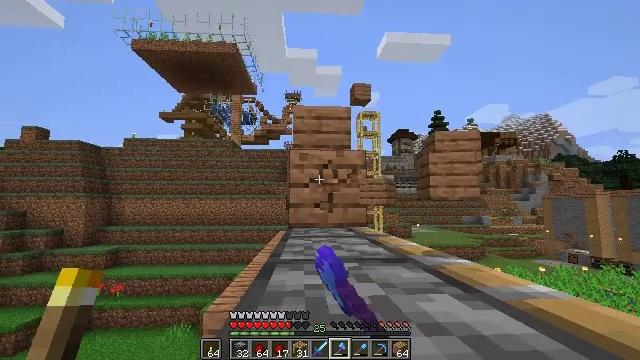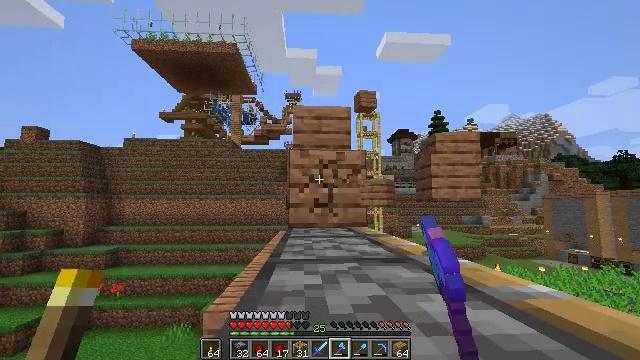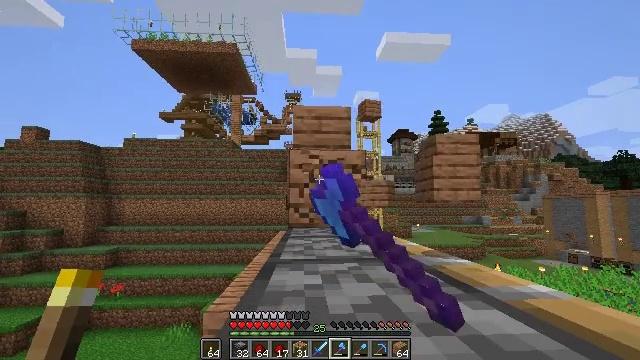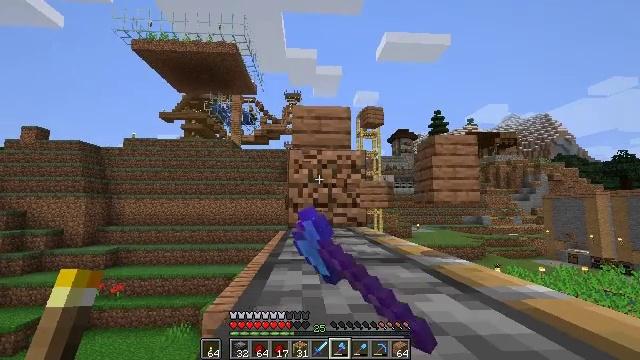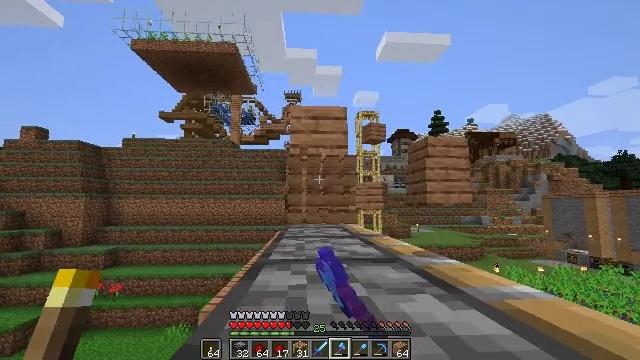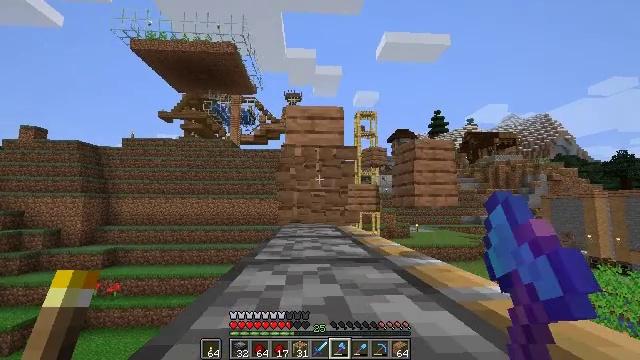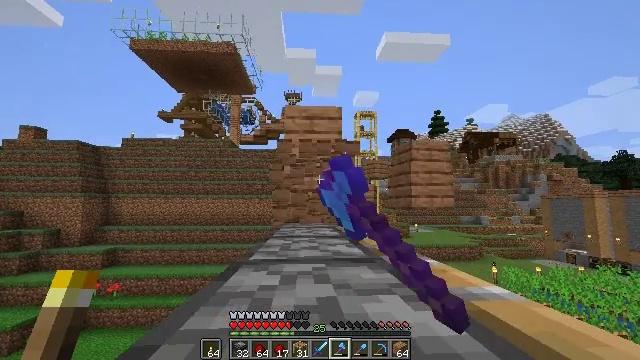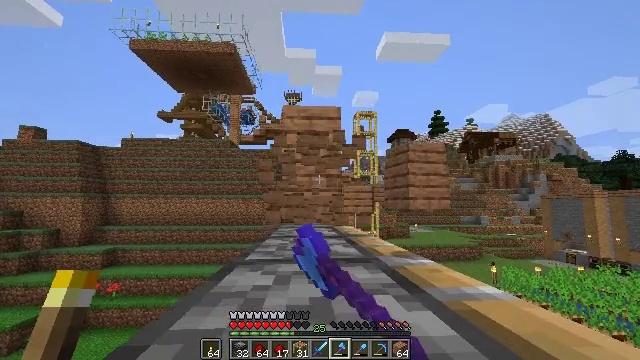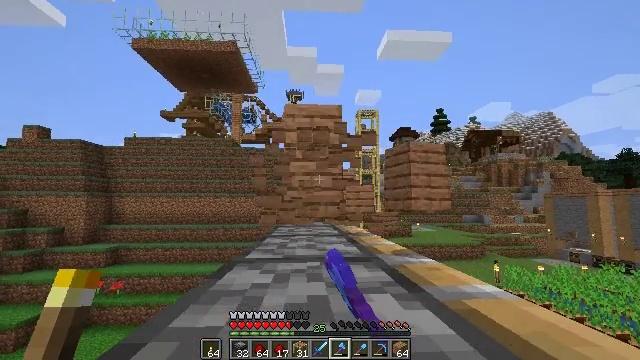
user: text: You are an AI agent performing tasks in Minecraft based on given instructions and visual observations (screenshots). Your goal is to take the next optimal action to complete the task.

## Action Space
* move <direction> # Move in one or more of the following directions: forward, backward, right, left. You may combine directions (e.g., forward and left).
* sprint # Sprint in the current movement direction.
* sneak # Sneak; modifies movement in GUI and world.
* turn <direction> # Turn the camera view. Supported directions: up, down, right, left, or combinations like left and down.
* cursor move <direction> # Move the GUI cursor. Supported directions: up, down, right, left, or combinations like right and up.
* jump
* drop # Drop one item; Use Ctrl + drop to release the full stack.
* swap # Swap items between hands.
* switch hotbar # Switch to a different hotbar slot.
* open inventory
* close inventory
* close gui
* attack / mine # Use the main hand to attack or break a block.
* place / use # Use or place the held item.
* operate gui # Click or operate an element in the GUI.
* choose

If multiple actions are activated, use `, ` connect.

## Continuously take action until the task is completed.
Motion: motion action
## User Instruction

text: Mine jungle planks from a structure.
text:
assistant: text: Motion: sneak, attack / mine
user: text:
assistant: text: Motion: sneak, attack / mine
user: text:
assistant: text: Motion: move right, sneak, attack / mine
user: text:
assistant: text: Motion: move right, sneak, attack / mine
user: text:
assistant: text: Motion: move right, sneak, attack / mine
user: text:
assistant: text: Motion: sneak, attack / mine
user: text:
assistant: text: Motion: sneak, attack / mine
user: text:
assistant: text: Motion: sneak, attack / mine
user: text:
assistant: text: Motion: sneak